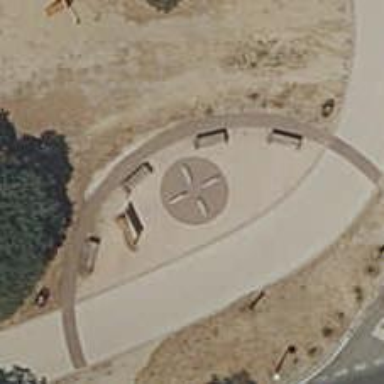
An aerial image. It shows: Bicycle parking area with anchor points.